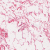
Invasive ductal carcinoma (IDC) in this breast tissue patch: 0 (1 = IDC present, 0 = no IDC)